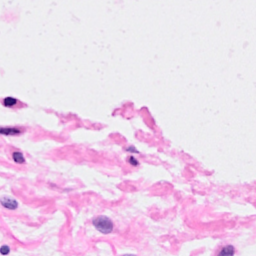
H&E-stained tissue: Breast